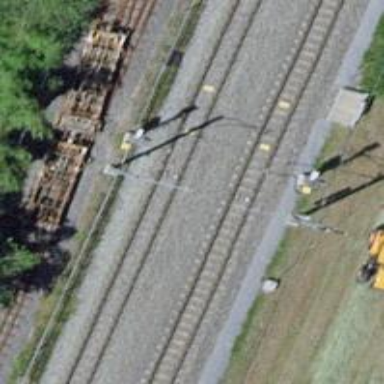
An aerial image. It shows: Railway signal.